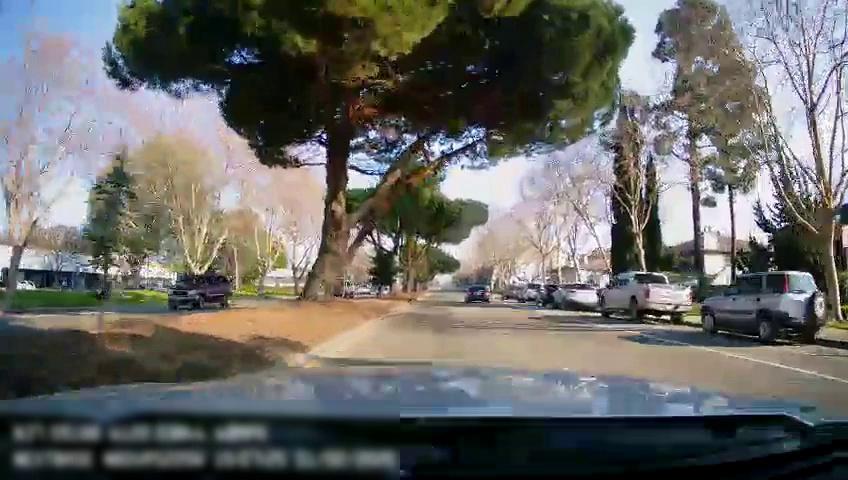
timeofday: Day
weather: Sunny
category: Drivable Space
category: Drivable Space
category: Vehicles | SUV
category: Vehicles | Truck
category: Vehicles | SUV
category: Vehicles | Car
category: Vehicles | SUV
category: Vehicles | SUV
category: Vehicles | Car
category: Vehicles | SUV
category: Vehicles | SUV
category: Lanes | Alternate Lane
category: Lanes | Alternate Lane